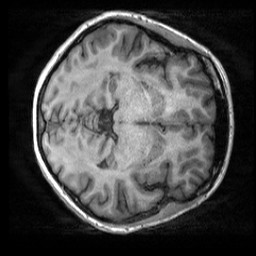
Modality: T1w
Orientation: axial
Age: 36
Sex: female
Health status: healthy
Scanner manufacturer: siemens
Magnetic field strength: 3 T
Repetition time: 2 s
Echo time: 0.00232 s